Field crop: maize
Growth stage: 2
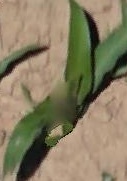
Species: maize